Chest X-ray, PA view. Patient: 61 years old, sex F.
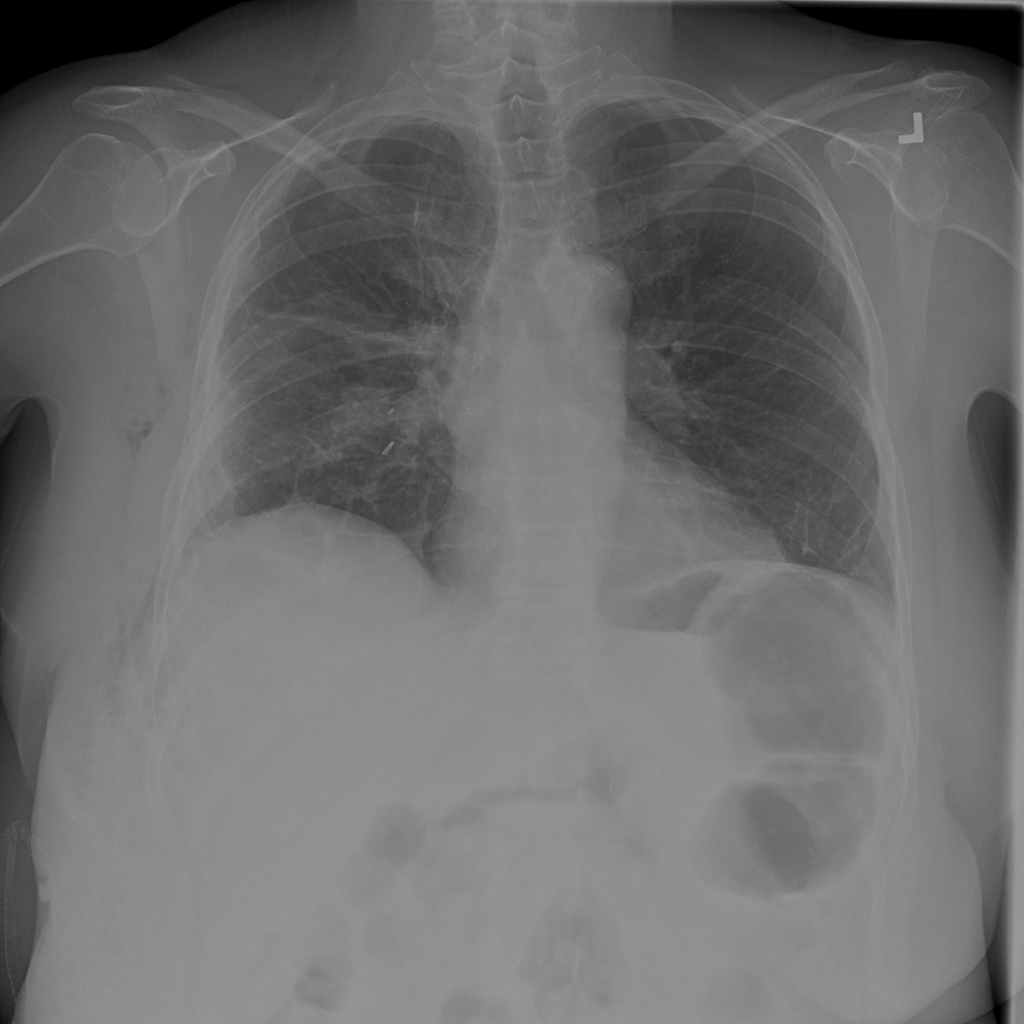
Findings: Emphysema, Pneumothorax